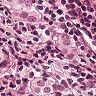
Metastatic tissue present: yes